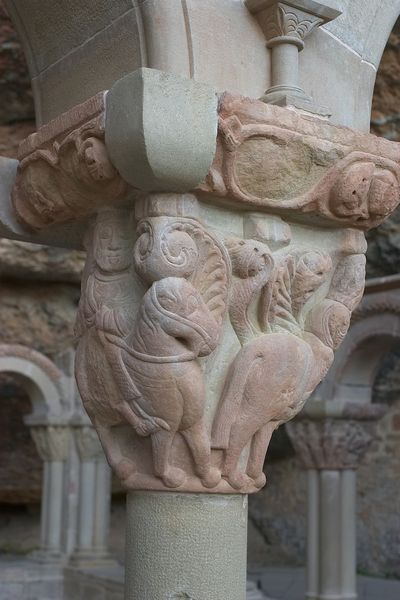
Titel: San Juan de la Pena, Aragón
Standort: Huesca, S. Juan de la Pena (EU - E - Aragonien)
Schlagwörter: mann, vogel, weiß, hell, säule, rot, bart, stein, kirche, pflanze, rosa, pferd, reiter, schweif, zügel, relief, bogen, rundbogen, ornamente, kapitell, schnörkel, voluten, sandstein, ross, romanik, rötlich, sakralbau, mamor, verziehrung, abakus, krypta, romanisch, verzeihrung